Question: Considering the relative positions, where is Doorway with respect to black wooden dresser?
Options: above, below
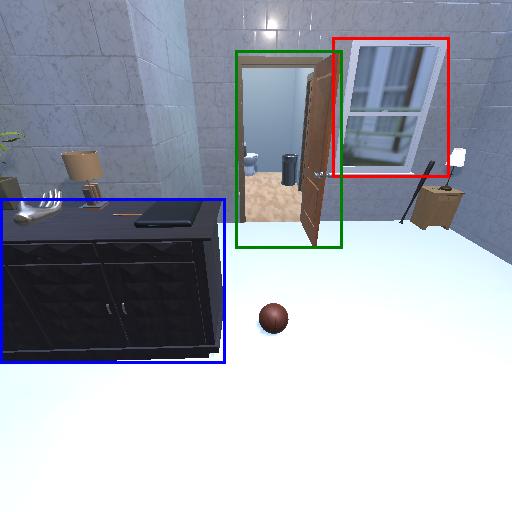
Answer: above